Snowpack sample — Snodgrass Mountain, Crested Butte, Colorado (2/4/25, 12:06 PM MST)
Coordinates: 38.923, -106.968
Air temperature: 35 °F
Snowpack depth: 80 cm
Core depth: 50 cm
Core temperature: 30.2 °F
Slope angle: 14°, slope face: 78°
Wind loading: low
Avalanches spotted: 0
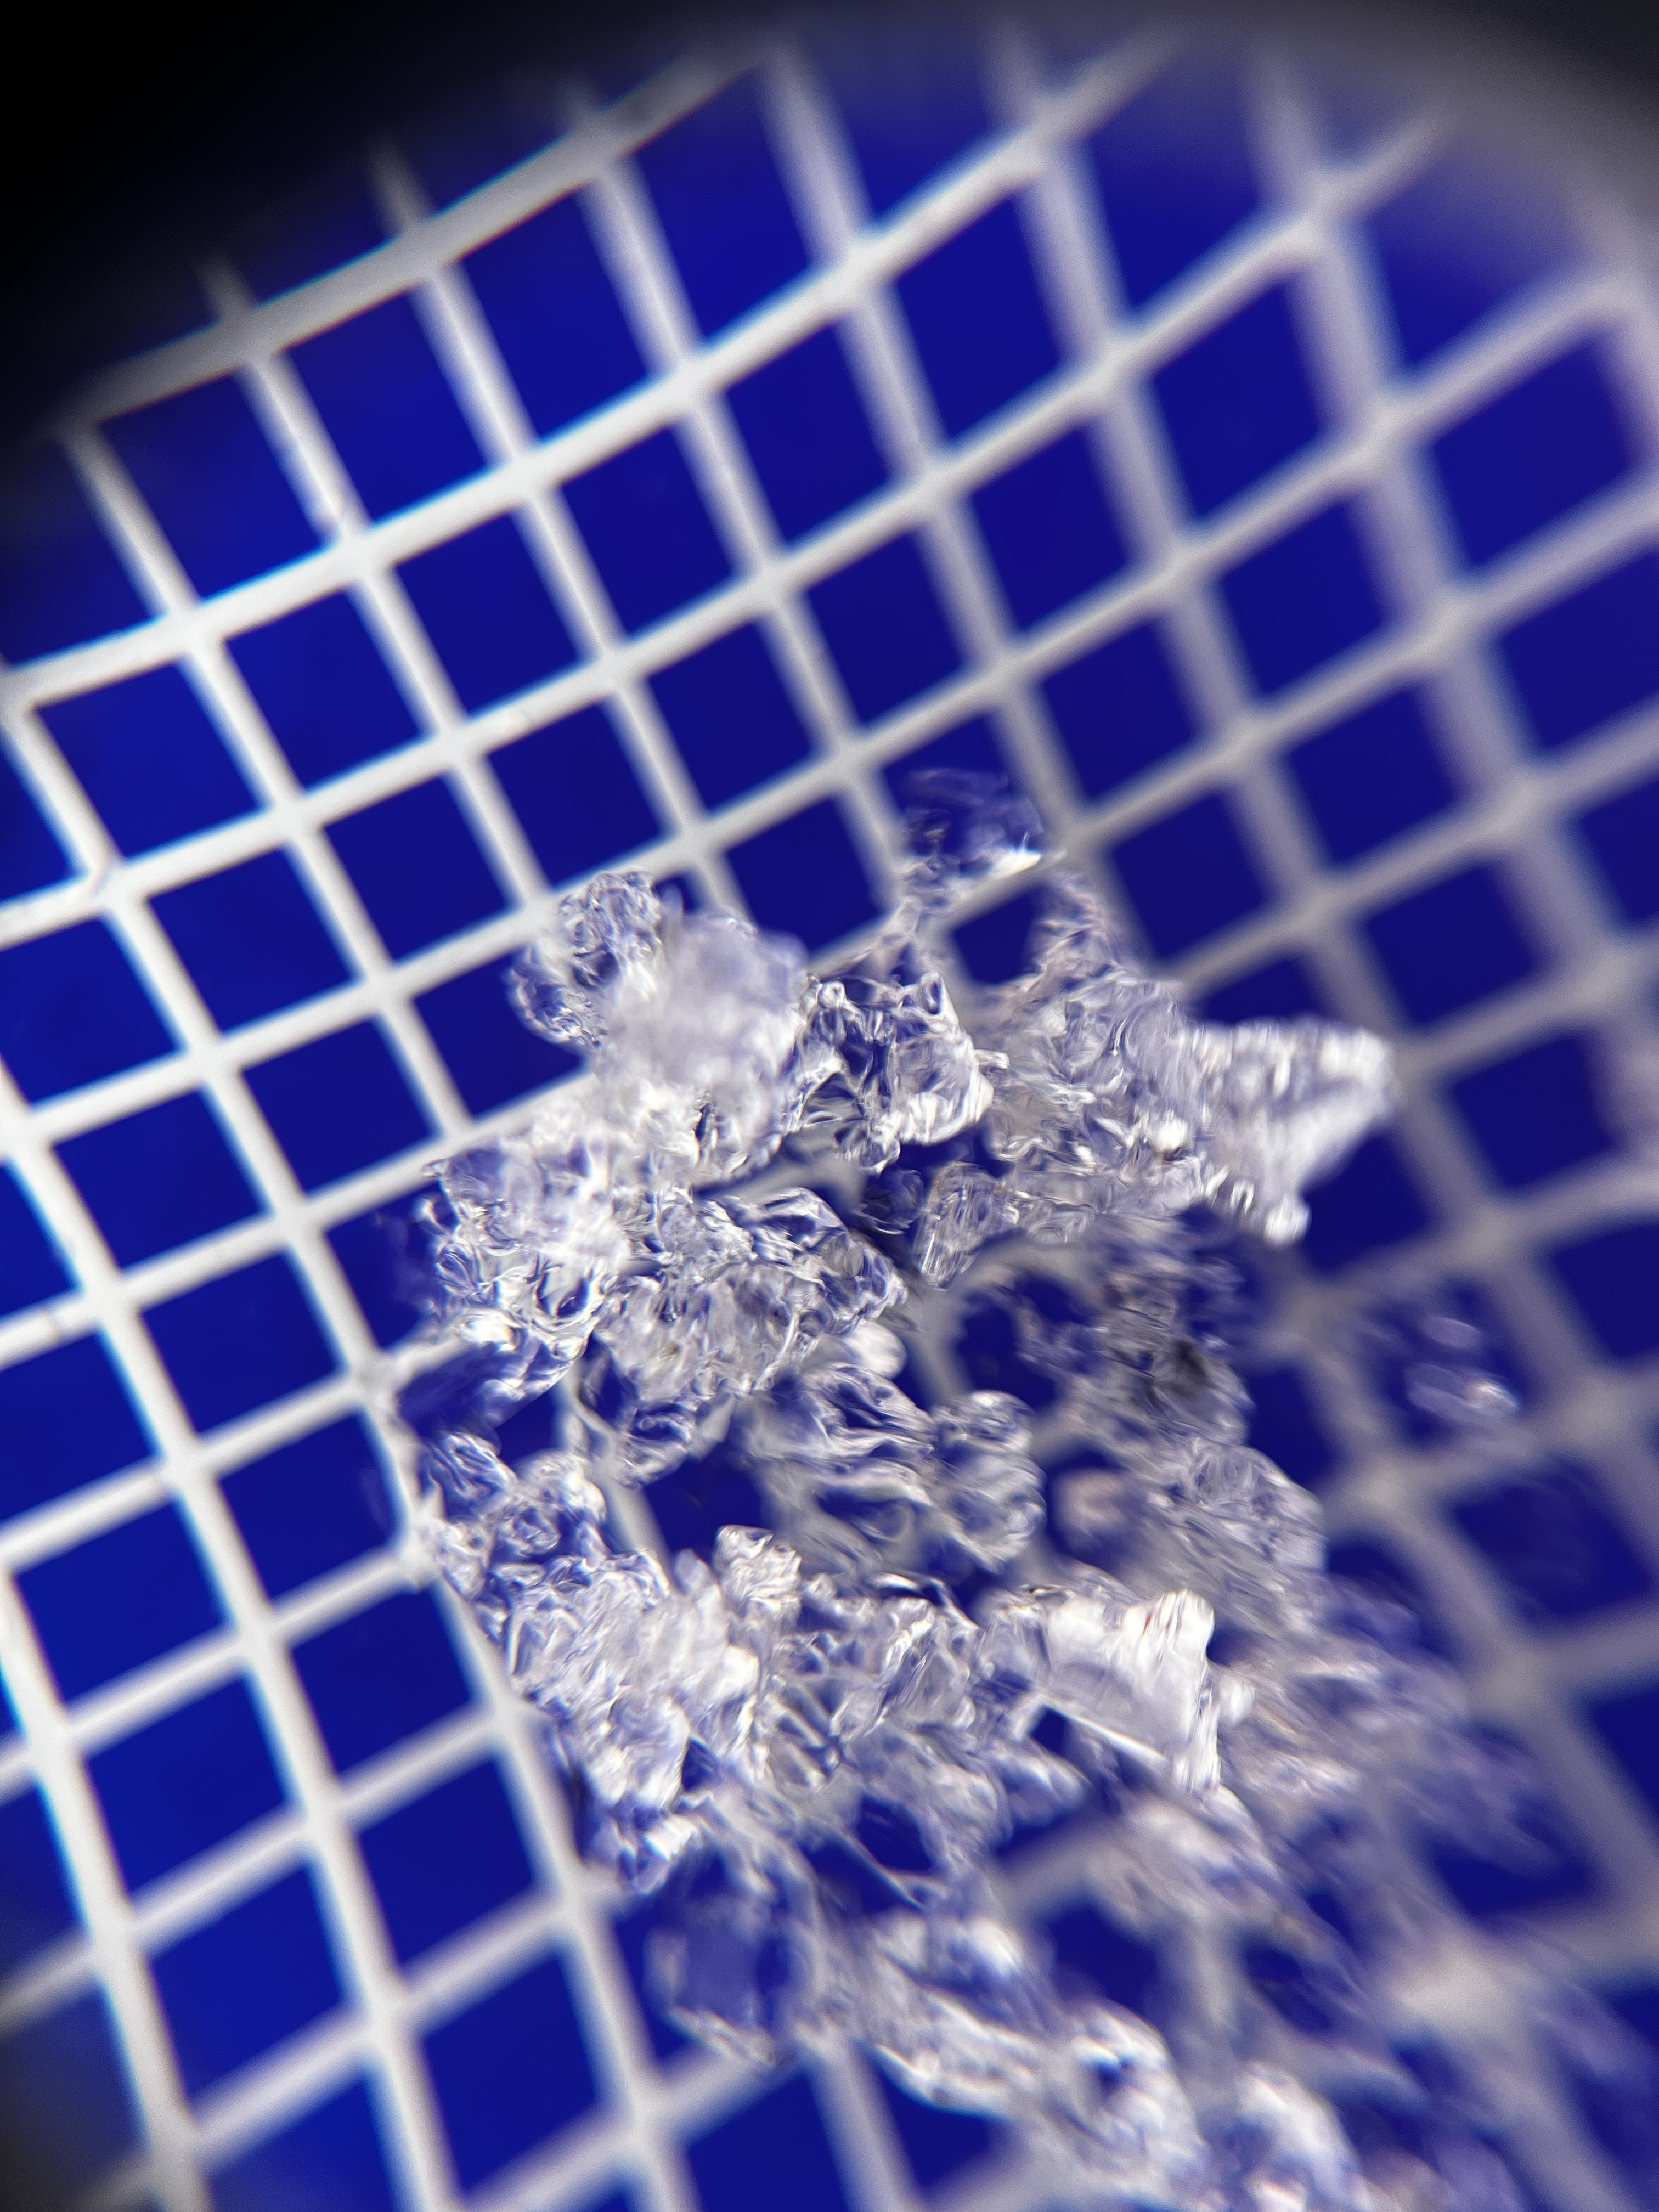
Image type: magnified_profile
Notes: No avalanches nearby, unusually warm weather for the last month reported by residents, Collected 25 yards from treeline